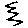
Label: zigzag